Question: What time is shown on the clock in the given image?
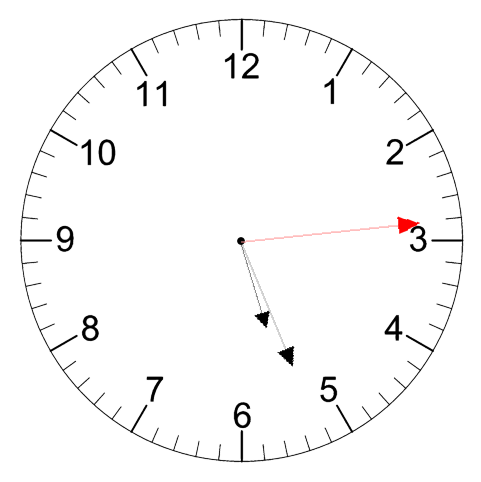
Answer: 05:26:14